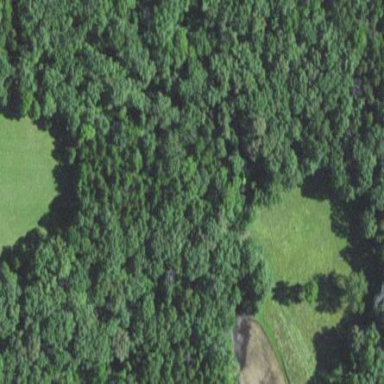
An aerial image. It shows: Woodland with evergreen needle-leaved trees.